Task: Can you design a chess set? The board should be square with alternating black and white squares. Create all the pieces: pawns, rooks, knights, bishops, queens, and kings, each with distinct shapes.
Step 5317:
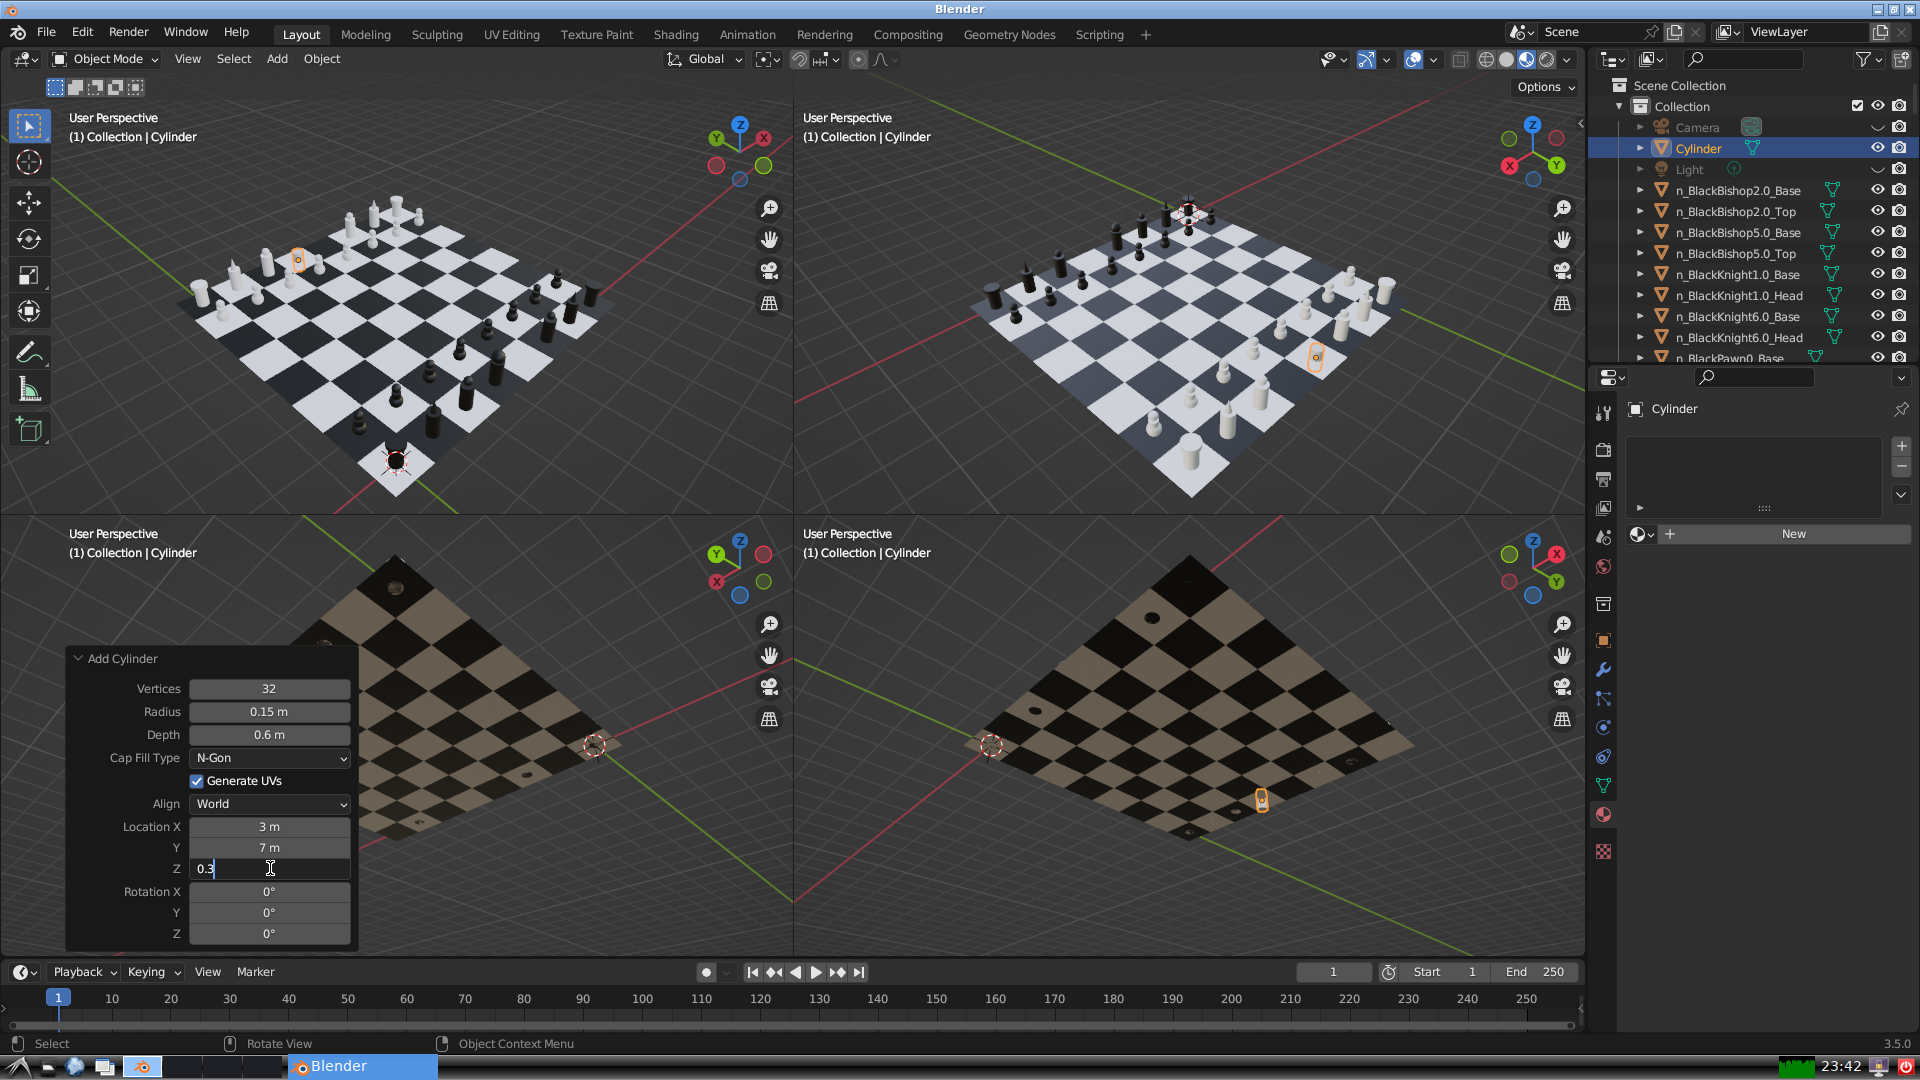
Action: {"key_press": ['Return']}